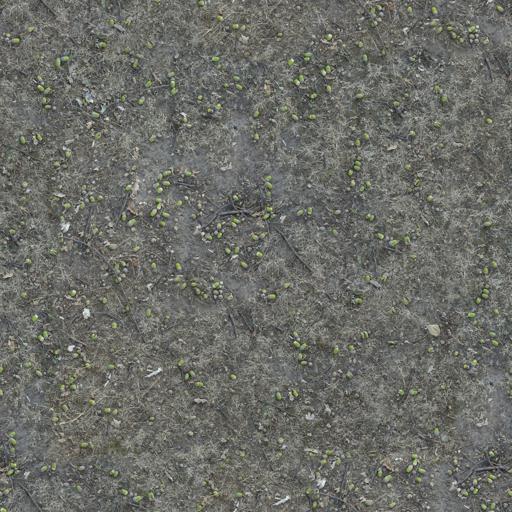
Tags: dirt dirty forest ground mud